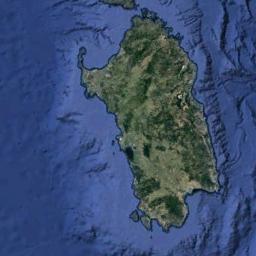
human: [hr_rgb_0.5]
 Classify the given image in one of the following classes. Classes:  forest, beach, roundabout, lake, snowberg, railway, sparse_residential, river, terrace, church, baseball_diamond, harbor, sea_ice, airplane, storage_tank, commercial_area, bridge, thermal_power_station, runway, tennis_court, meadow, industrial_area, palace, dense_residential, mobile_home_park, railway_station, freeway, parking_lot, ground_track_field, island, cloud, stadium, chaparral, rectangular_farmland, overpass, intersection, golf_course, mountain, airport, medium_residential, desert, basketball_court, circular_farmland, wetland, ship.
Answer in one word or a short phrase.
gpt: island